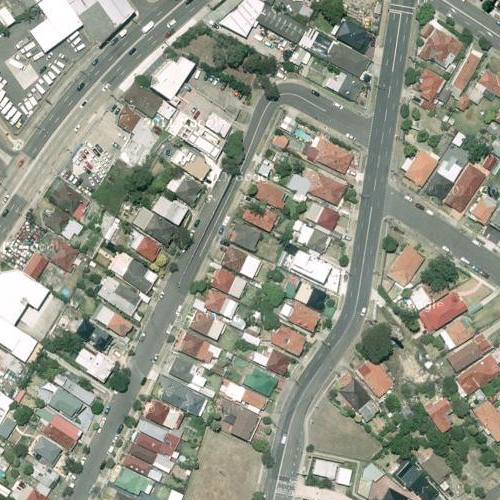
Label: sydney